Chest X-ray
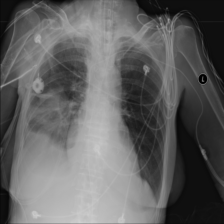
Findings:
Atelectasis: positive
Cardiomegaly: negative
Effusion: negative
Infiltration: negative
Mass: negative
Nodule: negative
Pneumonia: negative
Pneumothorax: negative
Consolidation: negative
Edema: negative
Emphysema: negative
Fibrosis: negative
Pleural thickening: negative
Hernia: negative